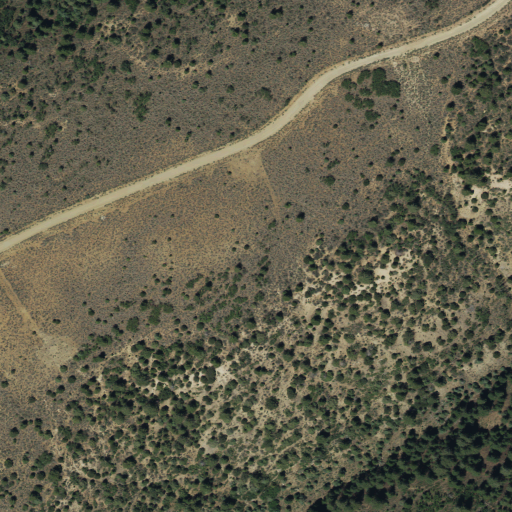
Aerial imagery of ridge(s) in Utah named Pope Well Ridge containing evergreen forest, shrub, and deciduous forest